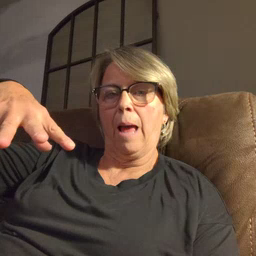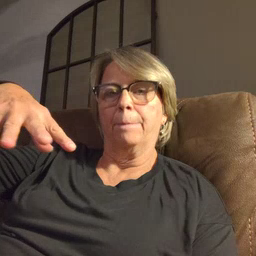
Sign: lamp